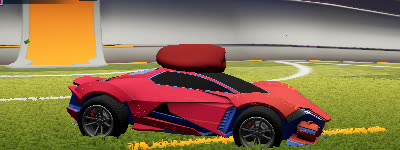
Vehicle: werewolf